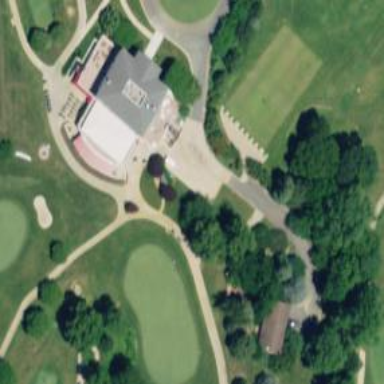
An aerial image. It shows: Path for both roads and golfers.